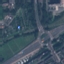
Label: Highway